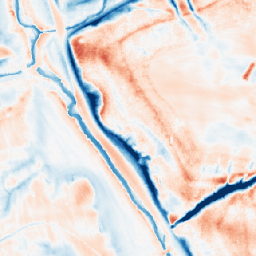
Category: trend_removal
Decomposition family: local_polynomial
Decomposition parameters: window_size: 31
degree: 3
Upsampling method: area
Upsampling parameters: scale: 4
Upsampling scale: 4